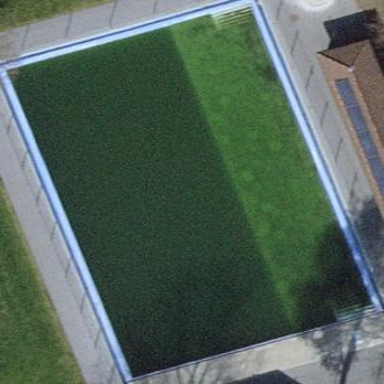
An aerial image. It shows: Swimming pool located in leisure land.